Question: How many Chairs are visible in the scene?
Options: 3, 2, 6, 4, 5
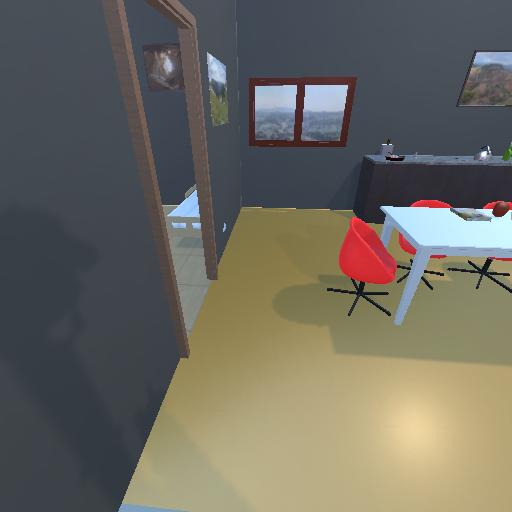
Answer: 3